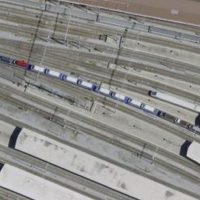
EUNIS habitat code: 57
Species observed at this site:
Ciconia ciconia
Buteo buteo
Columba livia
Passer domesticus